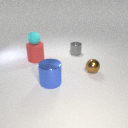
small brown metal sphere behind large blue metal cylinder